【题型】解答题　【知识点】平面几何　【难度】medium
以直线$AB$上一点$O$为端点作射线$OC$，使$\angle BOC=40^\circ$，将一个直角三角板的直角顶点放在$O$处，即$\angle DOE=90^\circ$．

(1) 如图1，若直角三角板$DOE$的一边$OE$放在射线$OA$上，则$\angle COD=$\underline{\quad\quad}；

(2) 如图2，将直角三角板$DOE$绕点$O$顺时针转动到某个位置，若$OE$恰好平分$\angle AOC$，则$\angle COD=$\underline{\quad\quad}；

(3) 将直角三角板$DOE$绕点$O$顺时针转动（$OD$与$OB$重合时为停止）的过程中，恰好有$\angle COD=\dfrac{1}{3}\angle AOE$，求此时$\angle BOD$的度数．

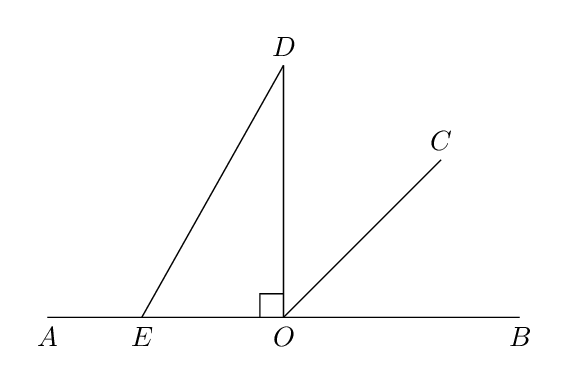
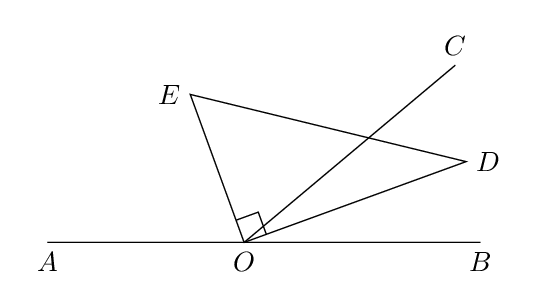
【解答】
\vspace{8pt}
\textbf{【答案】}(1) $50^\circ$；(2) $20^\circ$；(3) $15^\circ$或$52.5^\circ$．

\vspace{5pt}
\textbf{【分析】}(1) 利用余角的定义可求解；

(2) 由平角的定义及角平分线的定义求解$\angle COE$的度数，进而可求解；

(3) 可分两种情况：①当$\angle COD$在$\angle BOC$的内部时，②当$\angle COD$在$\angle BOC$的外部时，根据角的和差可求解．

\vspace{5pt}
\textbf{【解析】}解：(1) 由题意得$\angle BOD=90^\circ$，

$\because$ $\angle BOC=40^\circ$，

$\therefore$ $\angle COD=90^\circ-40^\circ=50^\circ$，

故答案为$50^\circ$；

(2) $\because$ $\angle AOC+\angle BOC=180^\circ$，$\angle BOC=40^\circ$，

$\therefore$ $\angle AOC=180^\circ-40^\circ=140^\circ$，

$\because$ $OE$平分$\angle AOC$，

$\therefore$ $\angle COE=\dfrac{1}{2}\angle AOC=70^\circ$，

$\because$ $\angle DOE=90^\circ$，

$\therefore$ $\angle COD=90^\circ-70^\circ=20^\circ$，

故答案为$20^\circ$；

(3) \textcircled{1}当$\angle COD$在$\angle BOC$的内部时，

$\because$ $\angle COD=\angle BOC-\angle BOD$，而$\angle BOC=40^\circ$，

$\therefore$ $\angle COD=40^\circ-\angle BOD$，

$\because$ $\angle AOE+\angle EOD+\angle BOD=180^\circ$，$\angle EOD=90^\circ$，

$\therefore$ $\angle AOE=90^\circ-\angle BOD$，

又$\because$ $\angle COD=\dfrac{1}{3}\angle AOE$，

$\therefore$ $40^\circ-\angle BOD=\dfrac{1}{3}(90^\circ-\angle BOD)$，

$\therefore$ $\angle BOD=15^\circ$；

\textcircled{2}当$\angle COD$在$\angle BOC$的外部时，

$\because$ $\angle COD=\angle BOD-\angle BOC$，而$\angle BOC=40^\circ$，

$\therefore$ $\angle COD=\angle BOD-40^\circ$，

$\because$ $\angle AOE+\angle EOD-\angle BOD=180^\circ$，$\angle EOD=90^\circ$，

$\therefore$ $\angle AOE=90^\circ-\angle BOD$，

又$\because$ $\angle COD=\dfrac{1}{3}\angle AOE$，

$\therefore$ $\angle BOD-40^\circ=\dfrac{1}{3}(90^\circ-\angle BOD)$，

$\therefore$ $\angle BOD=52.5^\circ$，

综上所述：$\angle BOD$的度数为$15^\circ$或$52.5^\circ$．

\vspace{5pt}
\textbf{【点睛】}本题主要考查余角的定义，角的和差，角平分线的定义等知识的综合运用，分类讨论是解题的关键．

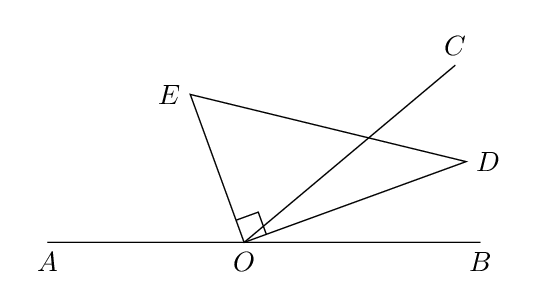
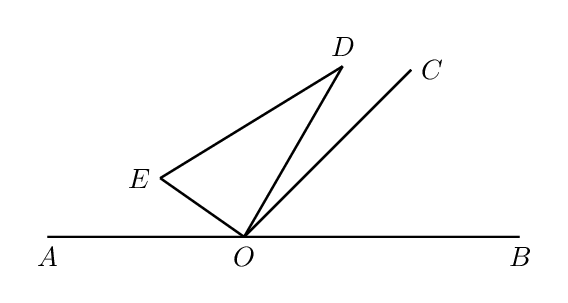